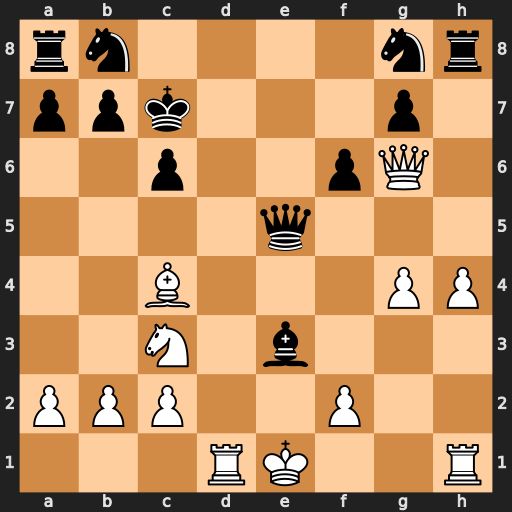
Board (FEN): rn4nr/ppk3p1/2p2pQ1/4q3/2B3PP/2N1b3/PPP2P2/3RK2R
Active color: w
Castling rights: K
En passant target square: -
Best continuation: Qxg7+ Ne7 Qxh8 Bxf2+ Kf1